Question: I'm creating a web-application that's going to display 3D objects in a canvas. Now I came across this problem:
I am slowly rotating the camera around the scene so the 3D object can be looked at from all sides. For this I use this code (JavaScript):
'''
var step = 0.1*Math.PI/180;
scene.camera.position.x = Math.cos(step) * (scene.camera.position.x - 0) - Math.sin(step) * (scene.camera.position.z - 0) + 0;
scene.camera.position.z = Math.sin(step) * (scene.camera.position.x - 0) + Math.cos(step) * (scene.camera.position.z - 0) + 0;
'''
This code will make the camera rotate around point '0,0', but it slowly gets closer and closer to it. Here are some screenshots to show you what it does:

There are no other parameters that have impact on the camera's position. I don't understand why it's doing this and what the problem could be.
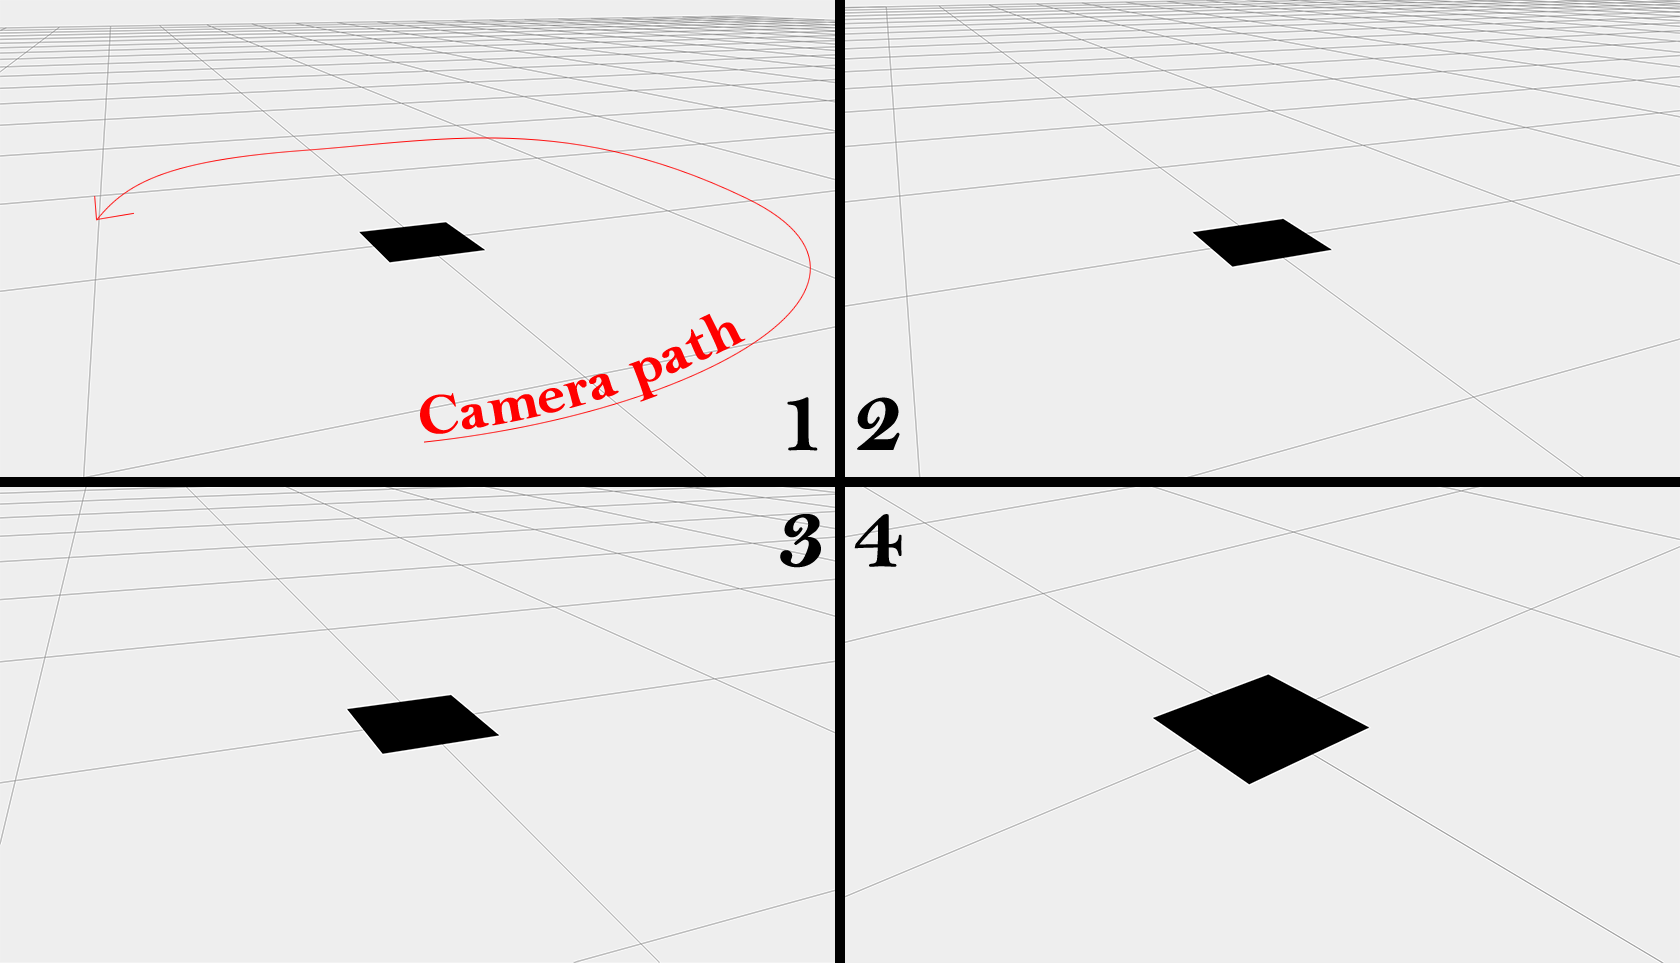
Answer: I found what was causing this issue: I change the camera's X position, then I change the camera's Z position with the new value of it's X position. Because this will be different the origin no longer is relatively at the same position for both calculations.
This was easy to fix, just by storing them into two new variables and then assigning them
'''
var posx = Math.cos(step) * (scene.camera.position.x - 0) - Math.sin(step) * (scene.camera.position.z - 0) + 0;
var posz = Math.sin(step) * (scene.camera.position.x - 0) + Math.cos(step) * (scene.camera.position.z - 0) + 0;
scene.camera.position.x = posx;
scene.camera.position.z = posz;
'''